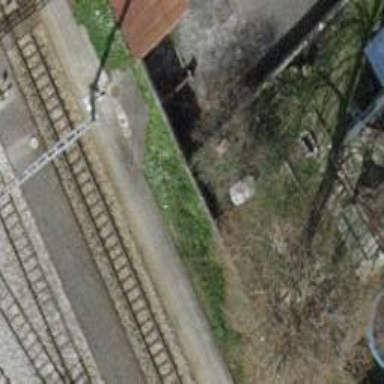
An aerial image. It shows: Halt on the railway.